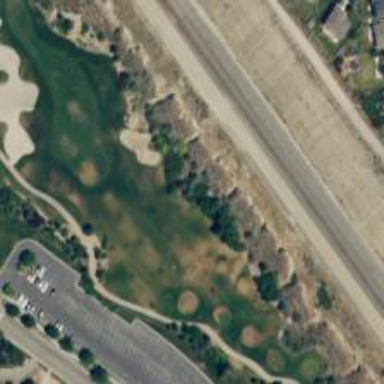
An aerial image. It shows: Area with grass used as rough in golf course.